Milling tool wear sample.
Tool blade image: 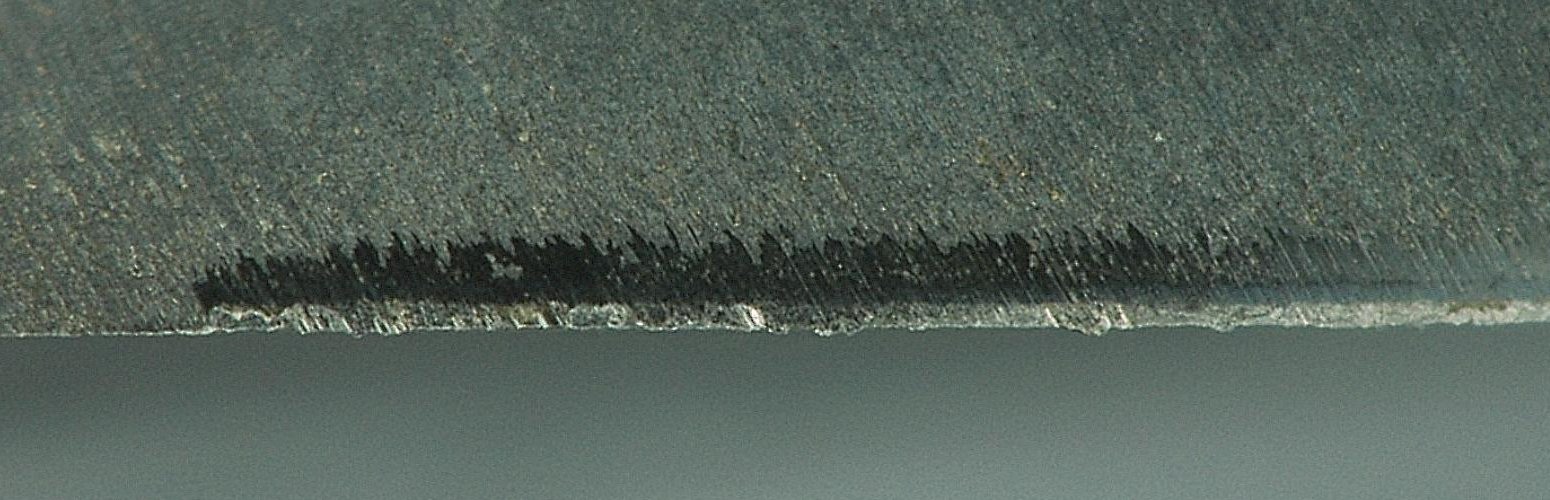
Chip image: 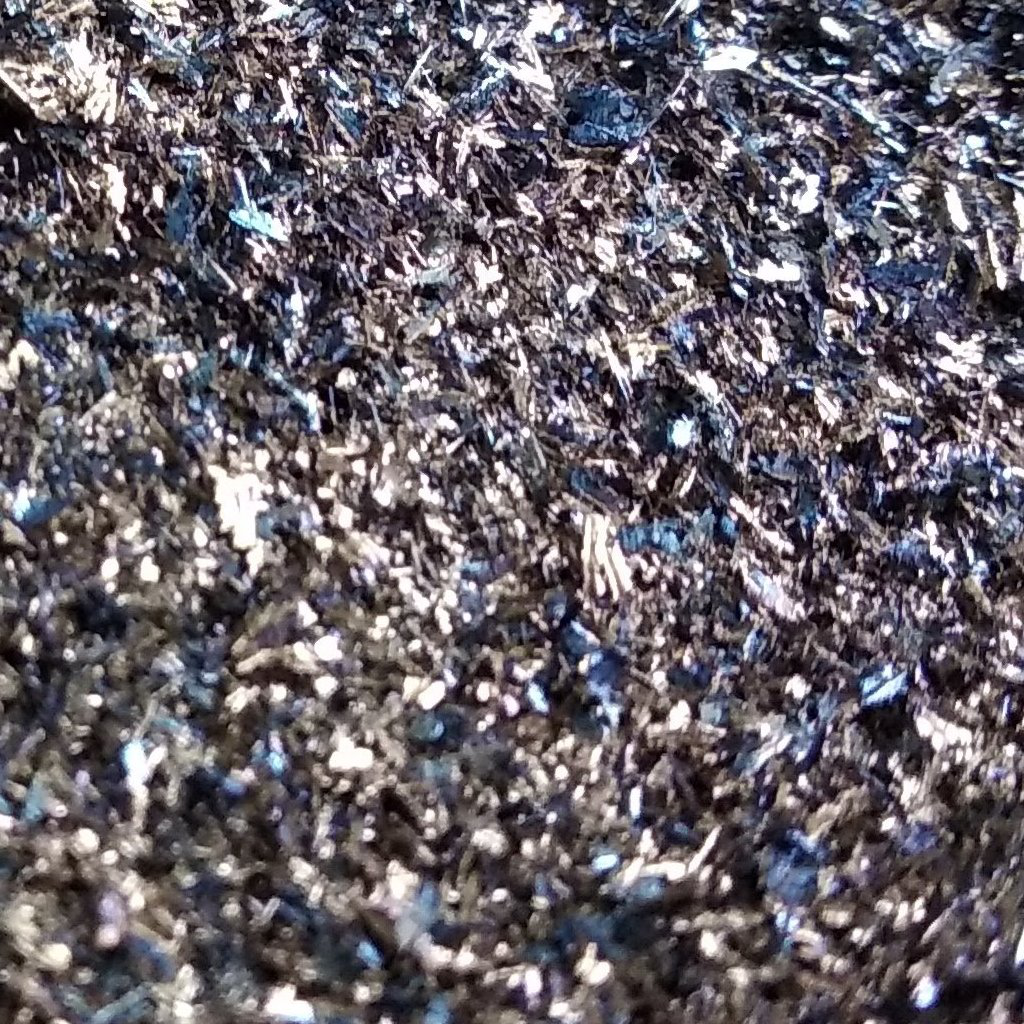
Workpiece image: 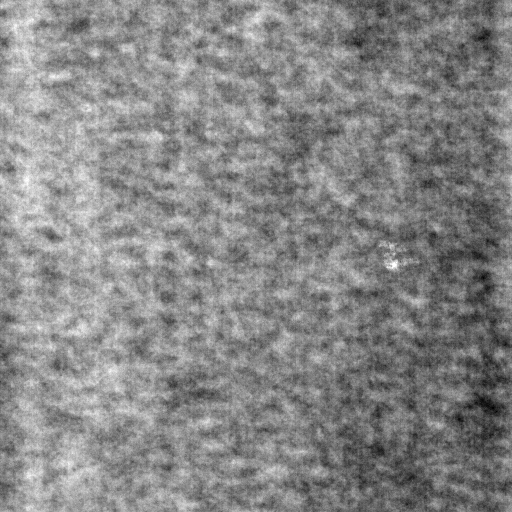
Tool wear state: dulled
Gaps: 0
Flank wear: 121.2
Overhang: 21.36
Force-signal Mel-spectrograms (X, Y, Z axes): 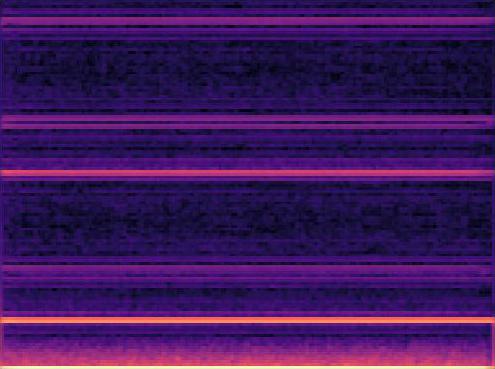 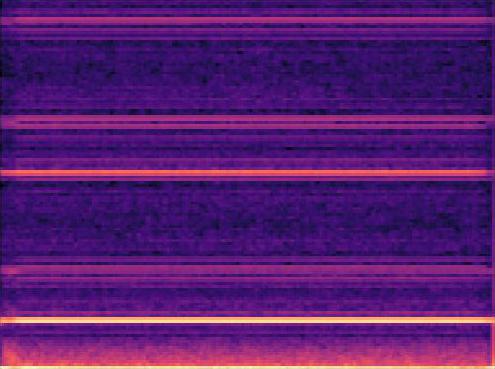 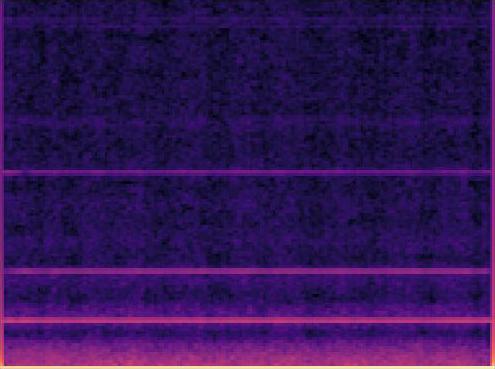
Force-signal scalograms (X, Y, Z axes): 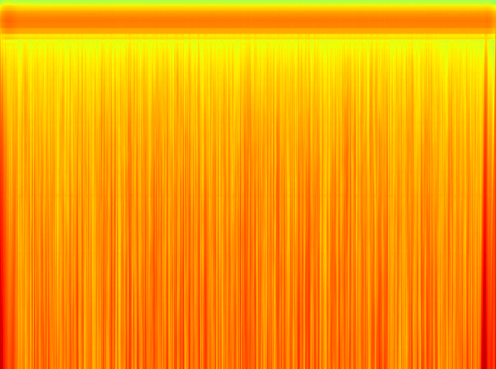 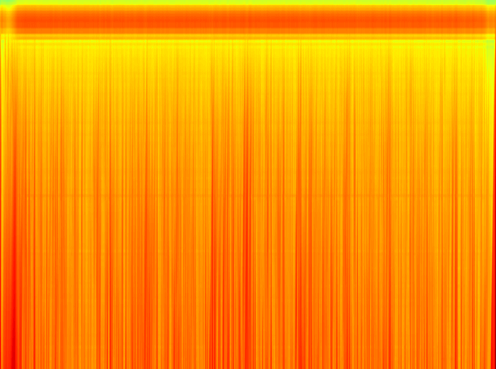 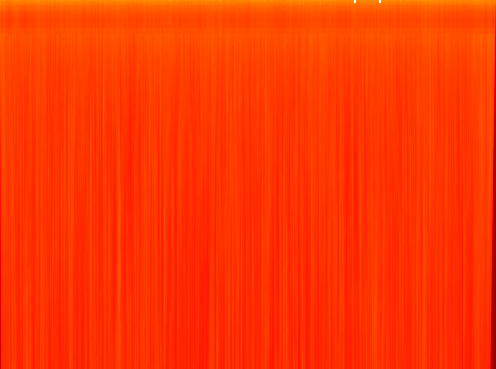
Force phase: steady_state_stabilization_wear